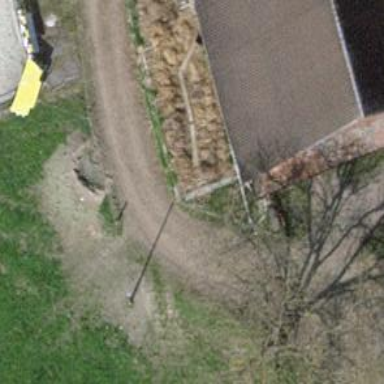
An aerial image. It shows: Driveway leading to service road.